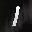
Label: 1